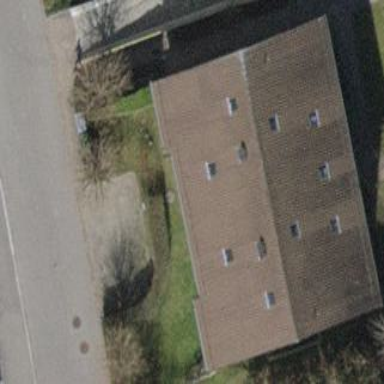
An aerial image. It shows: Apartment building with gabled roof made of roof tiles.